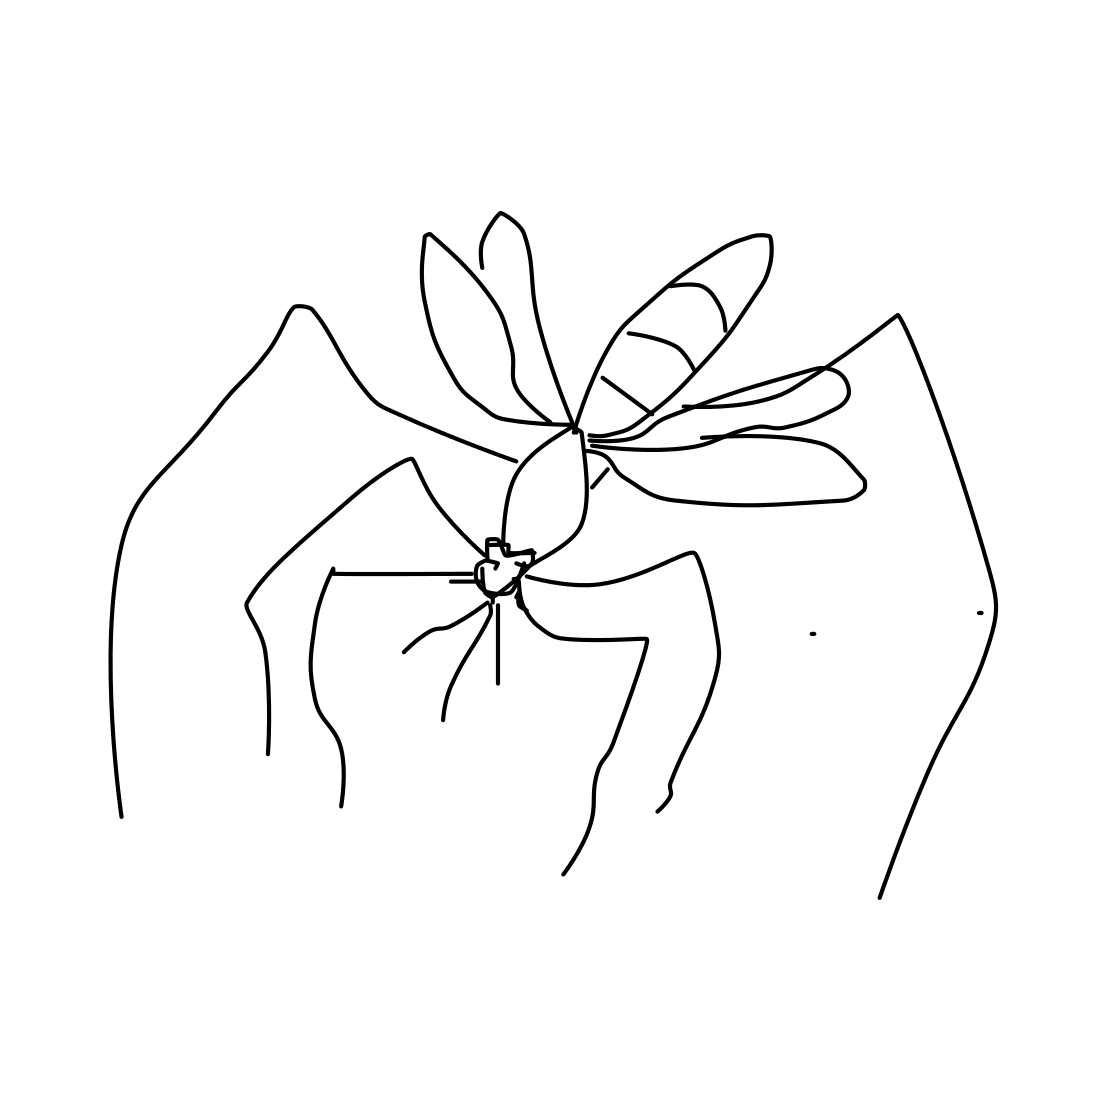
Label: mosquito